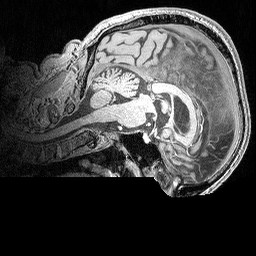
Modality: MP2RAGE
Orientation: sagittal
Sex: male
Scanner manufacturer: siemens
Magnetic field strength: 3 T
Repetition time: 5 s
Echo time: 0.00292 s